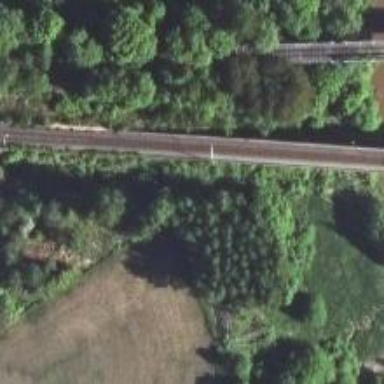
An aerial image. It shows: Bridge over railway with continuous electrified contact line.